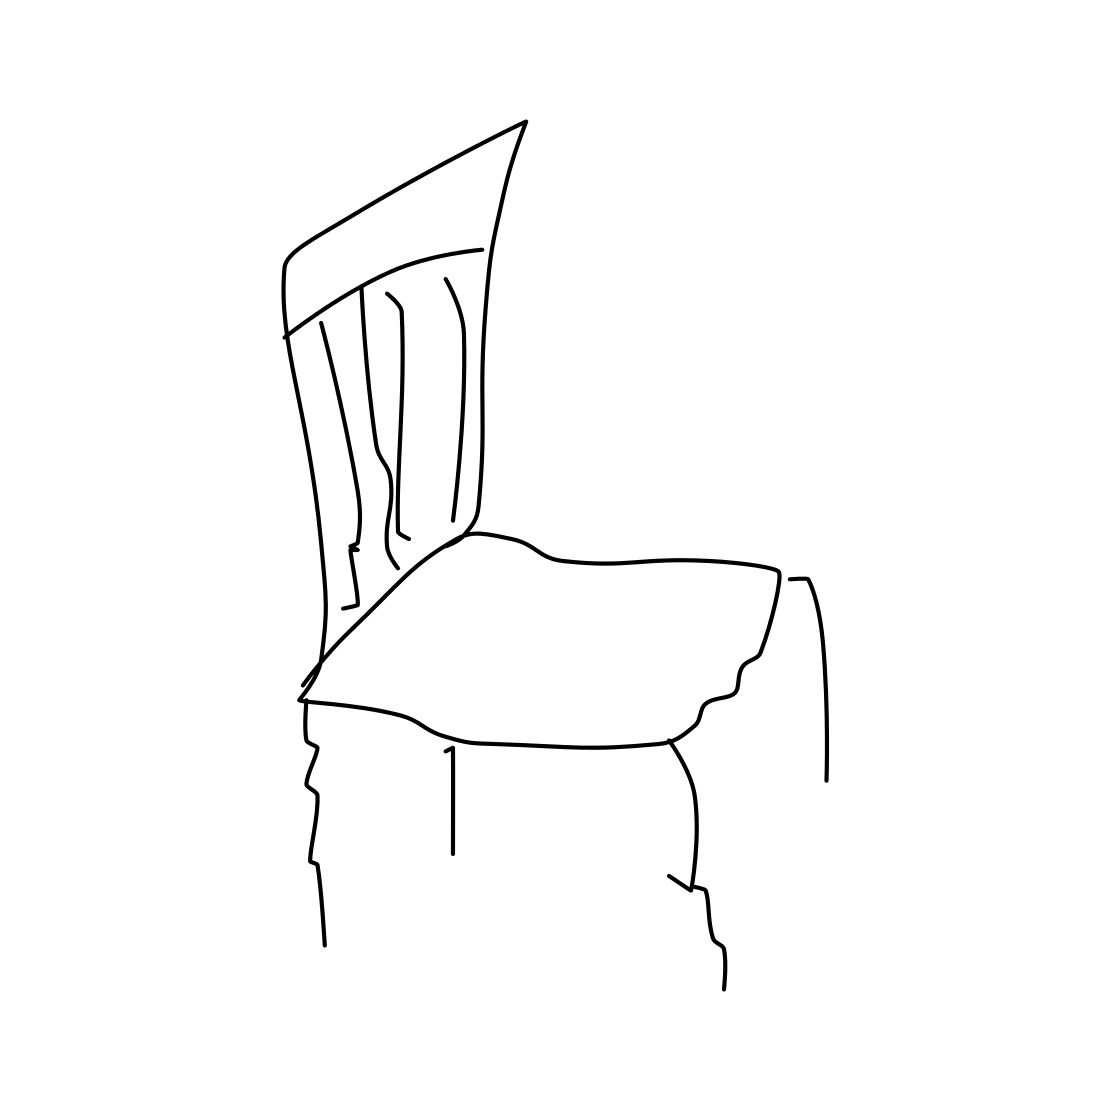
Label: chair